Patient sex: F
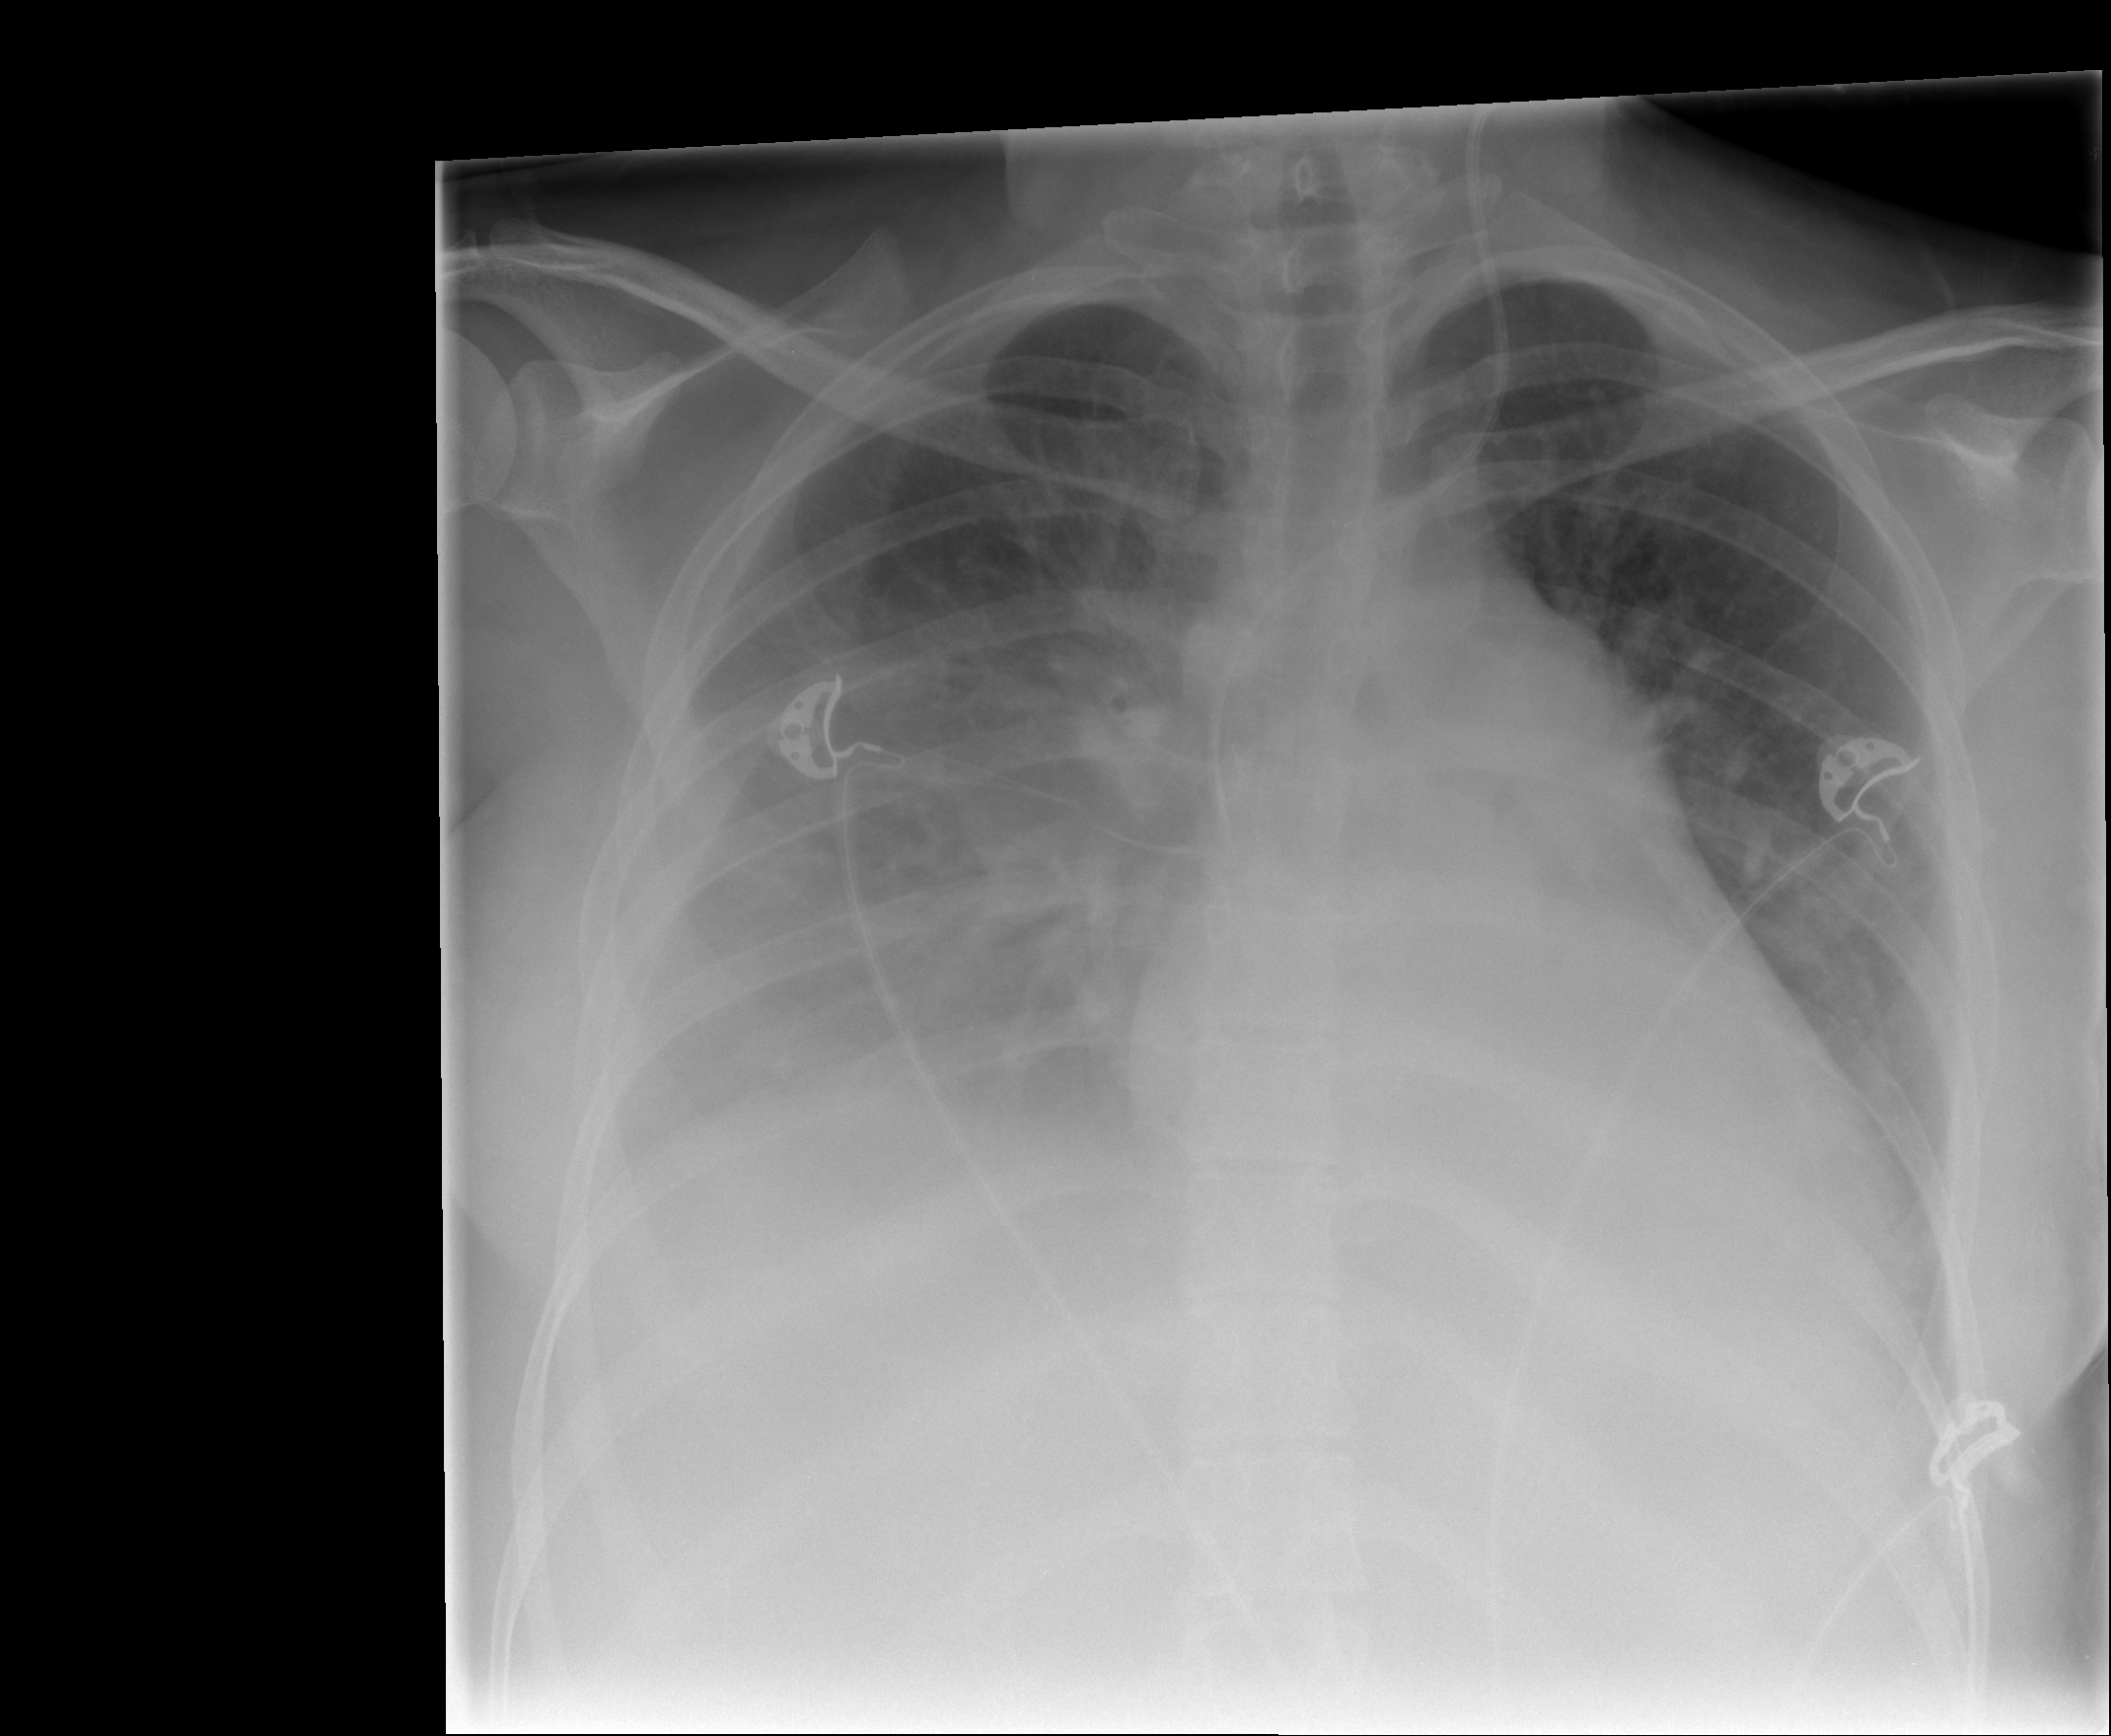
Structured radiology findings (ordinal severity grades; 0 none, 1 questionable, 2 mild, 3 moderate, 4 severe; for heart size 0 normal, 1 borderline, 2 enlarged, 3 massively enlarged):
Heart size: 1
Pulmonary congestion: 1
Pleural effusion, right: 3
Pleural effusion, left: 2
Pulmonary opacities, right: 2
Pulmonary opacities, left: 0
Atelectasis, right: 2
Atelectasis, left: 1